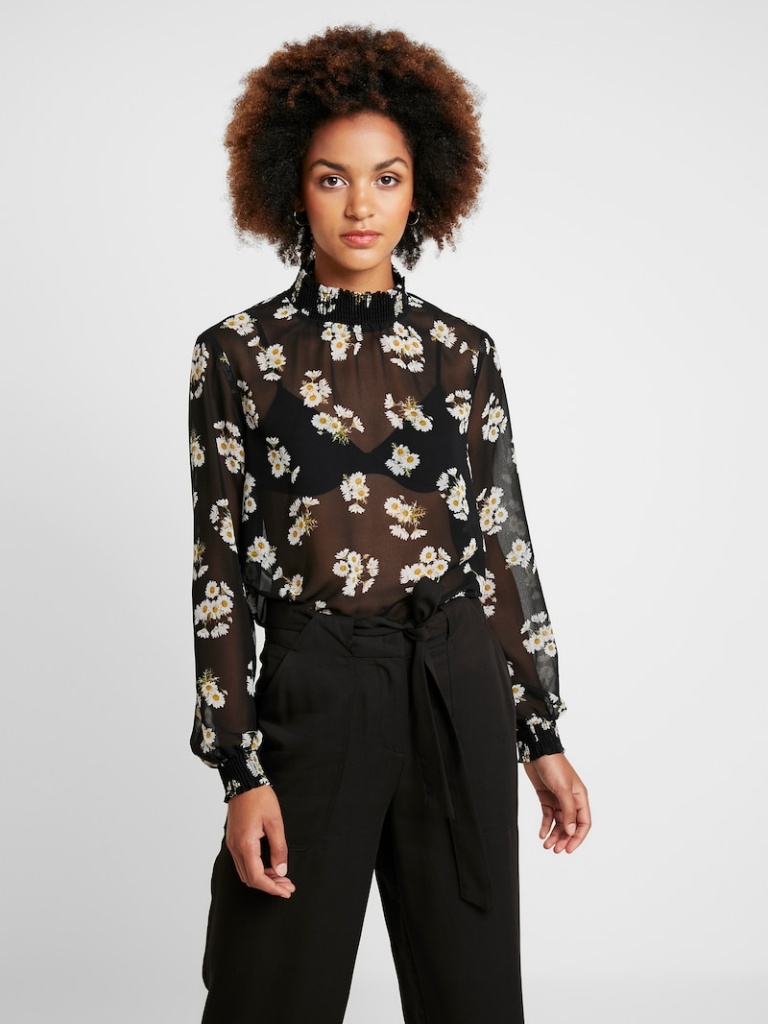
chiffon relaxed a long-sleeved with the sleeves down hip length Fully Tucked in high blouse